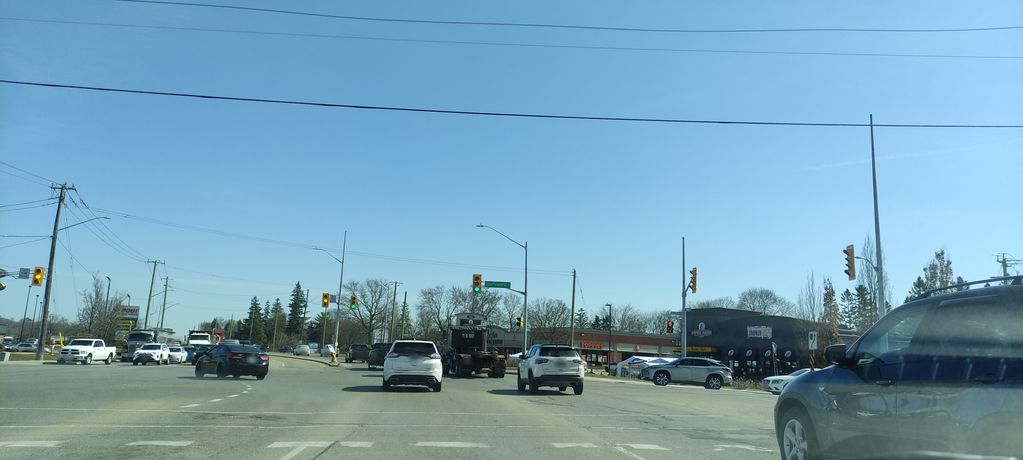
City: kitchener-waterloo